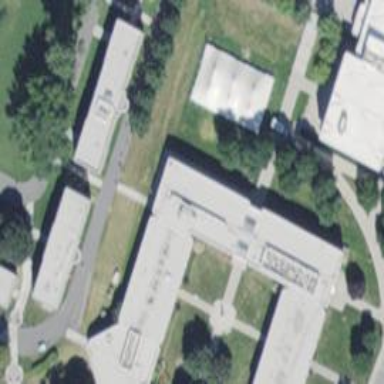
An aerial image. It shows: Part of university building.